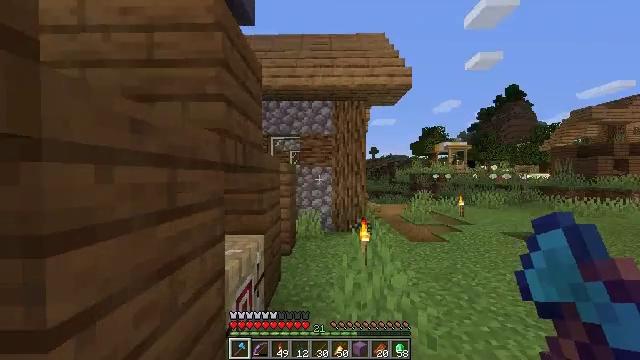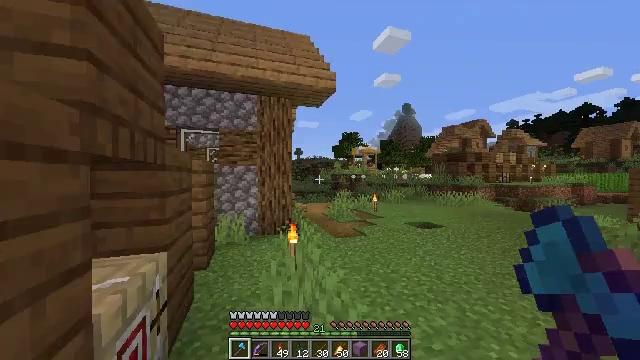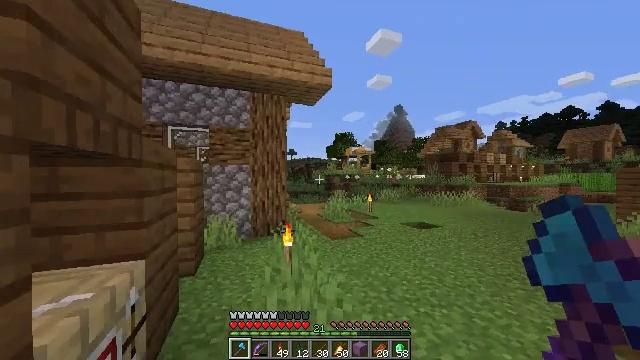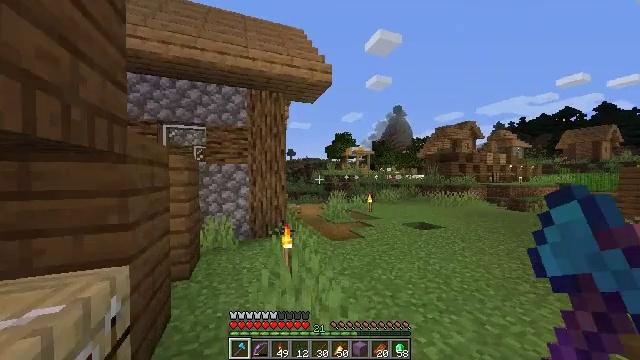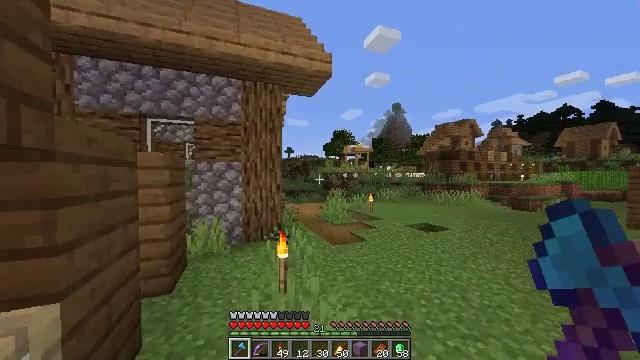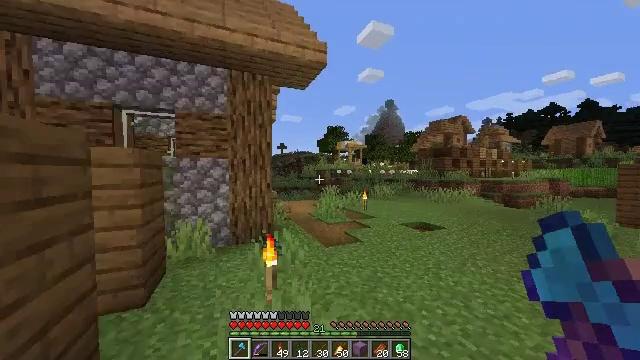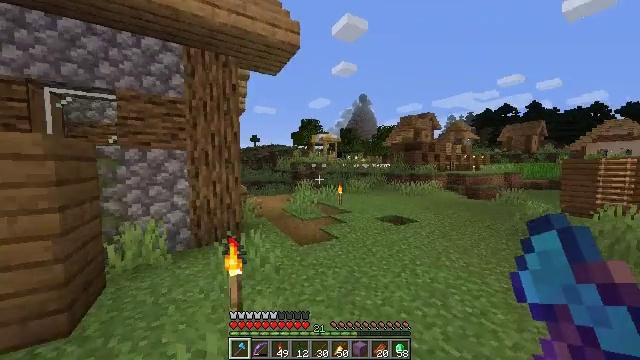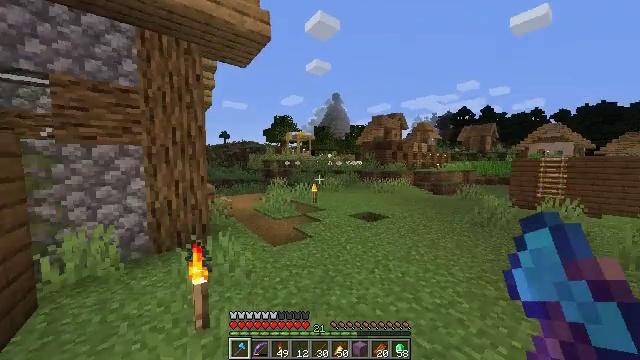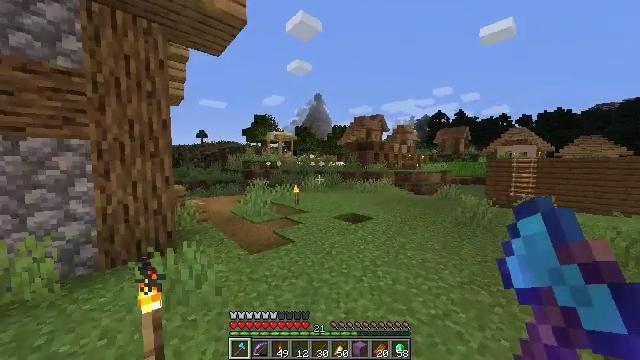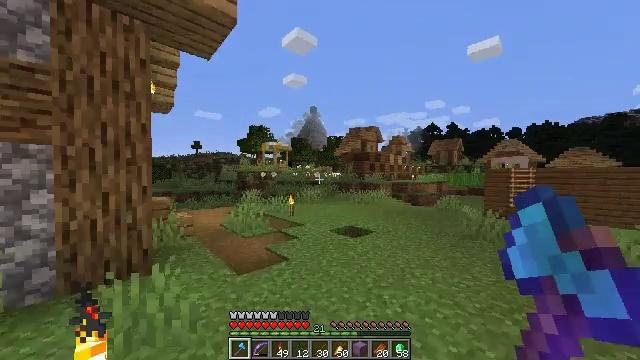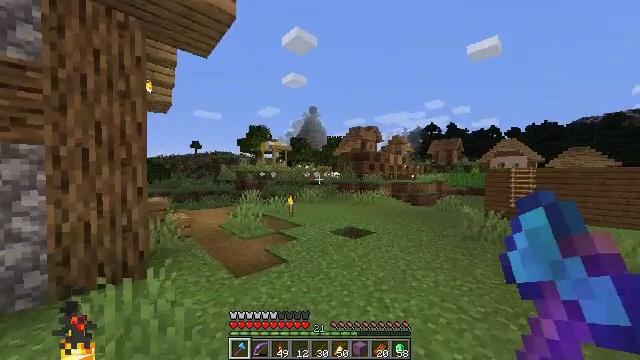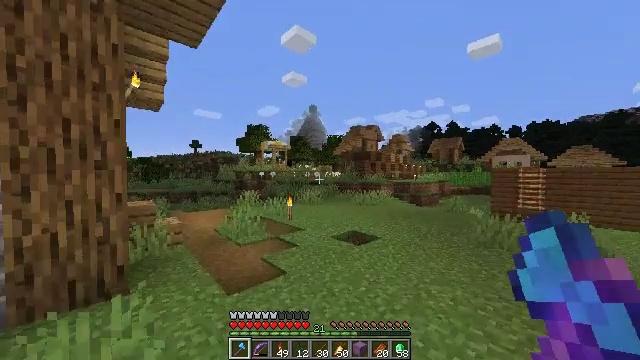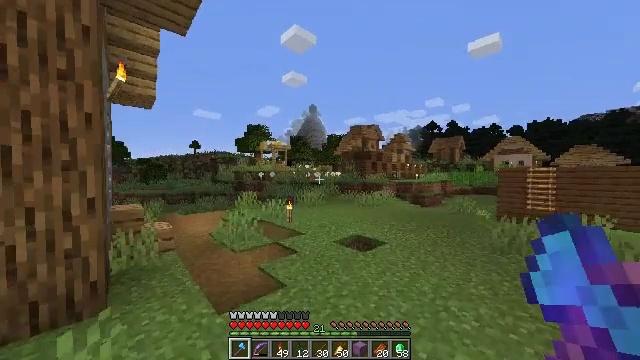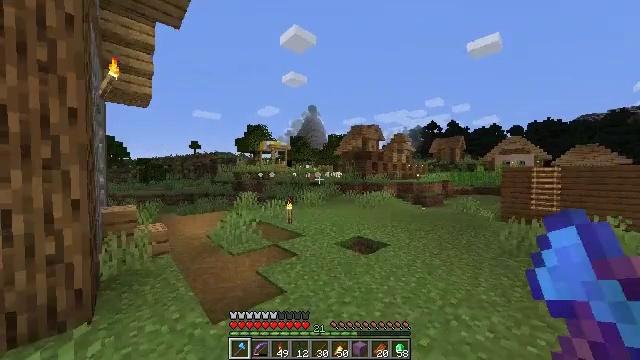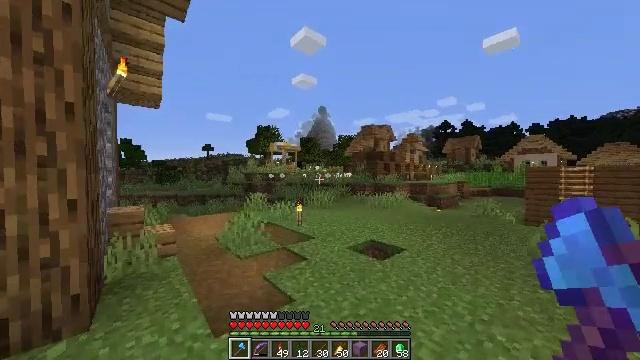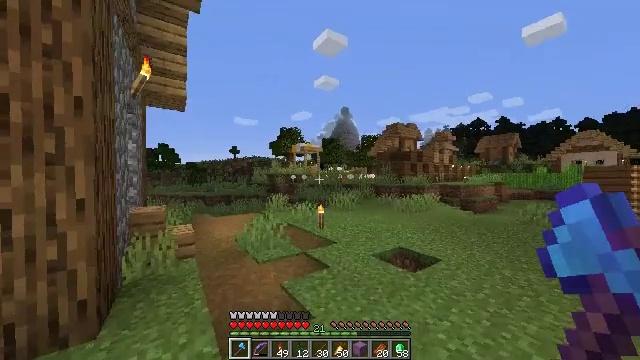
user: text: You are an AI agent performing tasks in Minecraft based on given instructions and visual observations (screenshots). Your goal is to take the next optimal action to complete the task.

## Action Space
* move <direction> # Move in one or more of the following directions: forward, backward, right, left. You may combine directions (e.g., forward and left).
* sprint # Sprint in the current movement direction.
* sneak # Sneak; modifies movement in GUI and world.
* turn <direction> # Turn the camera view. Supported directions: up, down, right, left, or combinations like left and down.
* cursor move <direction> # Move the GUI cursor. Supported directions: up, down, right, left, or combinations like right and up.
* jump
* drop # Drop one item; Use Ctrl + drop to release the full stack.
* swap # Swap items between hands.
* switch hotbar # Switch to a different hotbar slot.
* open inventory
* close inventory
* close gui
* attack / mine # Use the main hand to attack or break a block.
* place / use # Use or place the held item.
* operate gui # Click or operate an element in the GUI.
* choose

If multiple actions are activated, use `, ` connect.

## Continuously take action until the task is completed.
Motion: motion action
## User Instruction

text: Use flint, sticks, and feathers to craft arrows.
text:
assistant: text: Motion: move forward, sprint, turn right
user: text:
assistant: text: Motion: move forward, sprint, turn right
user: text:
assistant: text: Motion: move forward, sprint
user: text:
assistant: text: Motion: move forward, sprint
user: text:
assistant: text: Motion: move forward, sprint, turn right
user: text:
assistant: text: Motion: move forward, sprint, turn right and down
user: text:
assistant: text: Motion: move forward, sprint, turn right
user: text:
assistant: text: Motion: move forward, sprint, turn right
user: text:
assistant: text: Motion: move forward, sprint, turn right and up
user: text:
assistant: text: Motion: move forward, sprint
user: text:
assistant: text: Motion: move forward, sprint
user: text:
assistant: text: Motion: move forward, sprint
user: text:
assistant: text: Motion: move forward, sprint
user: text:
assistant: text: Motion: move forward, sprint, turn left
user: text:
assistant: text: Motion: move forward, sprint, turn left
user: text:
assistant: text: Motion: move forward, sprint, turn left
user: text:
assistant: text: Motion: move forward, sprint
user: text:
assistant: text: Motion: move forward, sprint
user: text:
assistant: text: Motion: move forward, sprint
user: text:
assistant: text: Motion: move forward and move left, sprint
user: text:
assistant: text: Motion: move forward and move left, sprint
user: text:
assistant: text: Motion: move forward and move left, sprint
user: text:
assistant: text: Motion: move forward and move left, sprint
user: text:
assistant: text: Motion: move forward and move left, sprint
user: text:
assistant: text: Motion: move forward and move left, sprint, turn right and down
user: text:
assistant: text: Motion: move forward and move left, sprint, turn right
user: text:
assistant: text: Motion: move forward and move left, sprint, turn right
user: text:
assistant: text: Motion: move left, sprint, turn right
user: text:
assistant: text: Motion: move back and move left, sprint, turn right
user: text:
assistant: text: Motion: move back, turn right and up